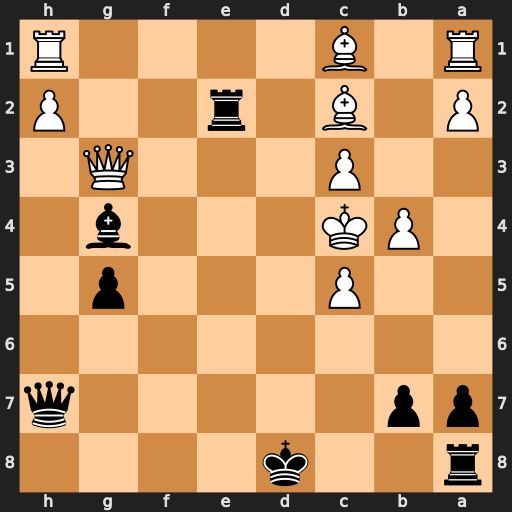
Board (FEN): r2k4/pp5q/8/2P3p1/1PK3b1/2P3Q1/P1B1r2P/R1B4R
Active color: b
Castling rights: -
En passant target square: -
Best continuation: Be6+ Kd4 Qxc2 Qd3 Ke8